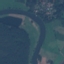
Land use / land cover: River